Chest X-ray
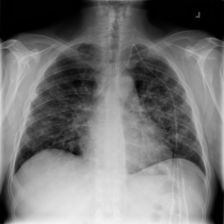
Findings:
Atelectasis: negative
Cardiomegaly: negative
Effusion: negative
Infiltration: negative
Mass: negative
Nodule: negative
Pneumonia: negative
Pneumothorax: negative
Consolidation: negative
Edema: negative
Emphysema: negative
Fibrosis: negative
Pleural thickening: negative
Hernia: negative